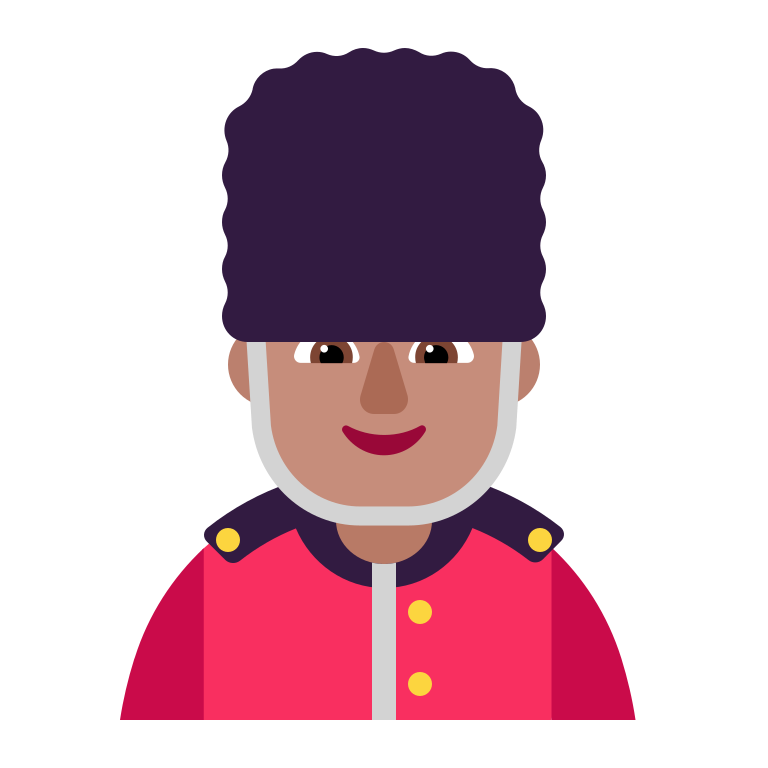
man guard flat